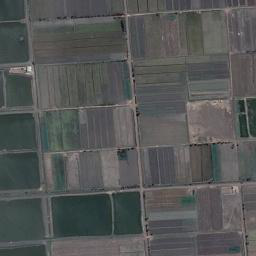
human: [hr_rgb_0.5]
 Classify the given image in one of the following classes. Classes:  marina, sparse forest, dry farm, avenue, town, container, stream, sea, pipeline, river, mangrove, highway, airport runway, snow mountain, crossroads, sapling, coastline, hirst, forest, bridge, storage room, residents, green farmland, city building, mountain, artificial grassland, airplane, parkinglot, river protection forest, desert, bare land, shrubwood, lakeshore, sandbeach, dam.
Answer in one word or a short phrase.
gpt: green farmland